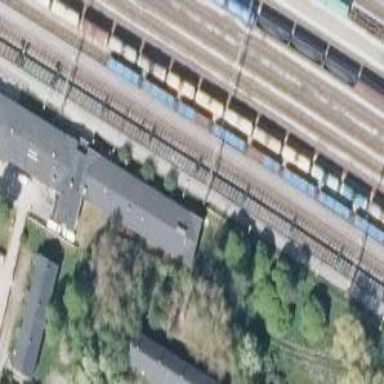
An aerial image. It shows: Train station building.